Question: I have the following.

it more or less represents this in pseudo
'''
<table>
<tr>
<td>Depart Base</td>
<td>*time box*</td>
<td>*time box*</td>
</tr>
<tr>
<td>Mode of Transport</td>
<td>
<input type='checkbox'>
<label>Dedicated ambulance</label>
<input type='checkbox'>
<label>AIR</label>
</td>
<td></td>
</tr>
<tr>
<td></td>
<td>
<input type='checkbox'>
<label>Other ambulance</label>
<input type='checkbox'>
<label>Taxi</label>
</td>
<td></td>
</tr>
<tr>
<td></td>
<td>
<input type='checkbox'>
<label>RRV</label>
<input type='checkbox'>
<label>Other</label>
</td>
<td></td>
</tr>
</table>
'''
But as you can see the radio buttons are not aligned.
This was also done with a inhouse form creator(which is not going to change)
How can I space or align the items in the cell?
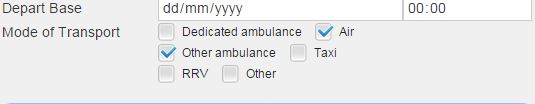
Answer: You can make your label an 'inline-block' element and give it a width:
'''
label {
display: inline-block;
width: 10em;
/*or width of your largest label*/
}
'''
'''
<table>
<tr>
<td>Depart Base</td>
<td>*time box*</td>
<td>*time box*</td>
</tr>
<tr>
<td>Mode of Transport</td>
<td>
<input type='checkbox'>
<label>Dedicated ambulance</label>
<input type='checkbox'>
<label>AIR</label>
</td>
<td></td>
</tr>
<tr>
<td></td>
<td>
<input type='checkbox'>
<label>Other ambulance</label>
<input type='checkbox'>
<label>Taxi</label>
</td>
<td></td>
</tr>
<tr>
<td></td>
<td>
<input type='checkbox'>
<label>RRV</label>
<input type='checkbox'>
<label>Other</label>
</td>
<td></td>
</tr>
</table>
'''